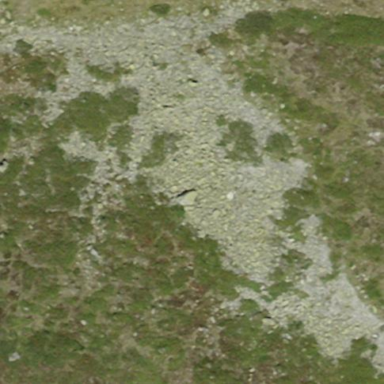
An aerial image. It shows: Natural scree.